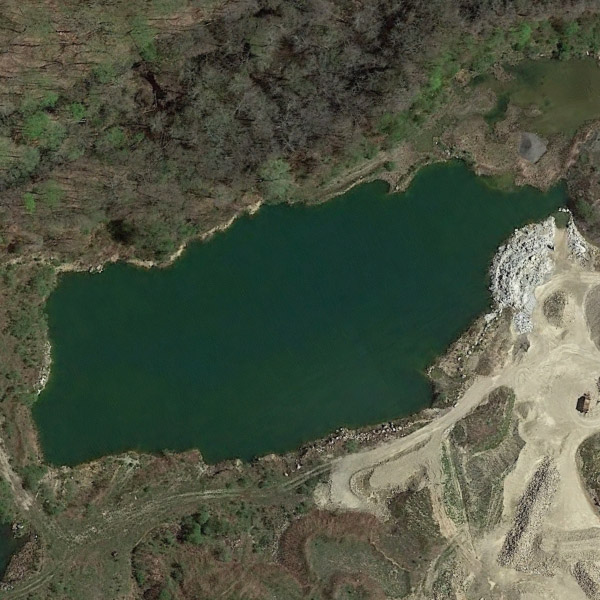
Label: Pond